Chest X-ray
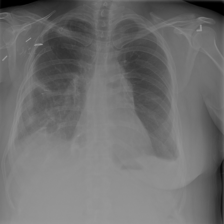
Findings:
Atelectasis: negative
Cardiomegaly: negative
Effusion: positive
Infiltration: negative
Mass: negative
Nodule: negative
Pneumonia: negative
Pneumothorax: negative
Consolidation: negative
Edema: negative
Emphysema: negative
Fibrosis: negative
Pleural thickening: negative
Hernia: negative